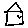
Label: house